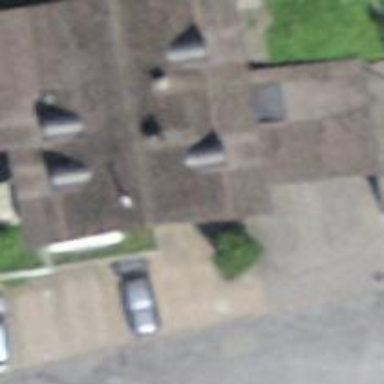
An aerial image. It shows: Toilets.